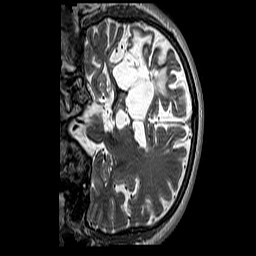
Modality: T2w
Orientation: coronal
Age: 57
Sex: male
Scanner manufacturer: siemens
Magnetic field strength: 3 T
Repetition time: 3.2 s
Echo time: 0.212 s